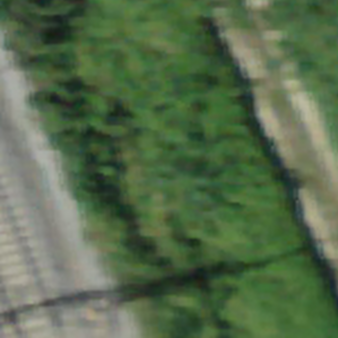
Label: other